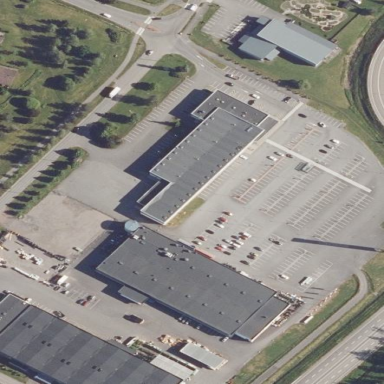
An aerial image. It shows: Retail area.